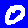
Digit: 0